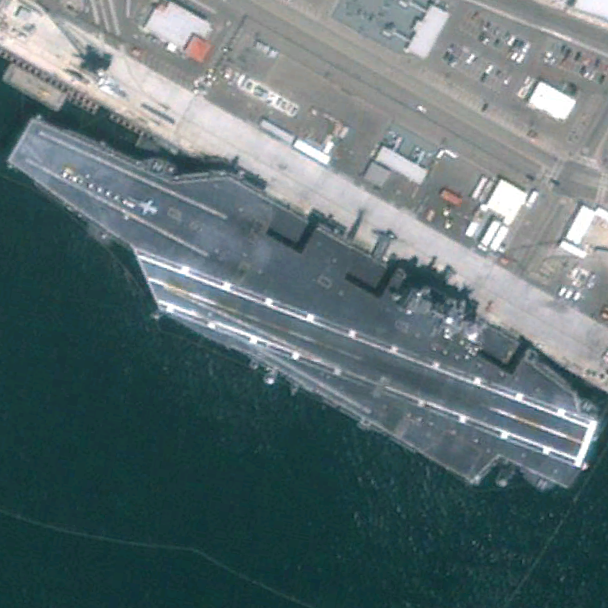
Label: Nimitz-class_aircraft_carrier